Question: I have the following code that creates my UITableViewCell...
'''
- (UITableViewCell *)tableView:(UITableView *)tableView cellForRowAtIndexPath:(NSIndexPath *)indexPath {
static NSNumberFormatter *numberFormatter = nil;
if (numberFormatter == nil) {
numberFormatter = [[NSNumberFormatter alloc] init];
[numberFormatter setNumberStyle:NSNumberFormatterDecimalStyle];
[numberFormatter setMaximumFractionDigits:3];
}
static NSString *CellIdentifier = @"Cell";
UITableViewCell *cell = [tableView dequeueReusableCellWithIdentifier:CellIdentifier];
if (cell == nil) {
cell = [[[UITableViewCell alloc] initWithStyle:UITableViewCellStyleSubtitle reuseIdentifier:CellIdentifier] autorelease];
UIImage *image = [UIImage imageNamed:@"home1"];
UIButton *button = [UIButton buttonWithType:UIButtonTypeCustom];
CGRect frame = CGRectMake(0.0, 0.0, image.size.width, image.size.height);
button.frame = frame;
button.tag = indexPath.row;
[button setBackgroundImage:image forState:UIControlStateNormal];
[button addTarget:self action:@selector(setHomeButtonTapped:) forControlEvents:UIControlEventTouchUpInside];
button.backgroundColor = [UIColor clearColor];
cell.accessoryView = button;
UIImage *imageShare = [UIImage imageNamed:@"arrows-share"];
UIButton *buttonRight = [UIButton buttonWithType:UIButtonTypeCustom];
buttonRight.autoresizingMask = UIViewAutoresizingFlexibleRightMargin;
[buttonRight setBackgroundImage:imageShare forState:UIControlStateNormal];
[buttonRight setFrame: CGRectMake( 220.0f, 0.0f, imageShare.size.width, imageShare.size.height)];
[buttonRight addTarget:self action:@selector(shareLink:) forControlEvents:UIControlEventTouchUpInside];
[cell addSubview:buttonRight];
}
Event *event = (Event *)[eventsArray objectAtIndex:indexPath.row];
cell.textLabel.text = [event name];
NSString *string = [NSString stringWithFormat:@"%@, %@",
[numberFormatter stringFromNumber:[event lat]],
[numberFormatter stringFromNumber:[event lon]]];
cell.detailTextLabel.text = string;
return cell;
}
'''
This works fine in portrait but in Landscape when rotated the UIButton "buttonRight" doesn't stay next to the accessory View. Is this possible without creating the whole thing in IB?

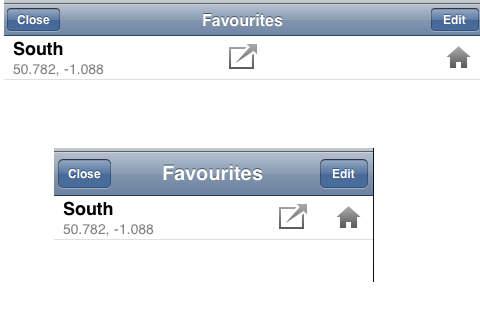
Answer: Try replacing:
'''
buttonRight.autoresizingMask = UIViewAutoresizingFlexibleRightMargin;
'''
with
'''
buttonRight.autoresizingMask = UIViewAutoresizingFlexibleLeftMargin;
'''
That should help when rotating from portrait to landscape. However, the hard-coded 220 will cause problems when the cells are initialized in landscape mode.
There are four cases to consider:
1. Initialized in portrait mode
2. Initialized in portrait mode then rotated to landscape.
3. Initialized in landscape mode
4. Initialized in landscape mode then rotated to portrait.
You'll also need to use the frame width and subtract the button width from the right edge to handle all four cases.